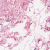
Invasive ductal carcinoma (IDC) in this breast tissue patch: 0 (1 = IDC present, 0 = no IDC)